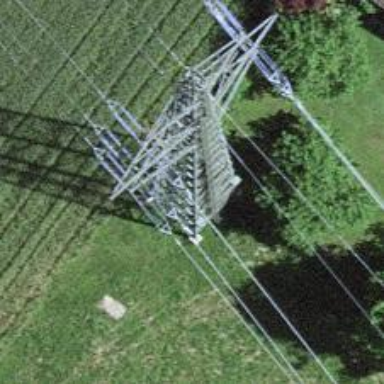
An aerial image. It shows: Three power lines with cables.